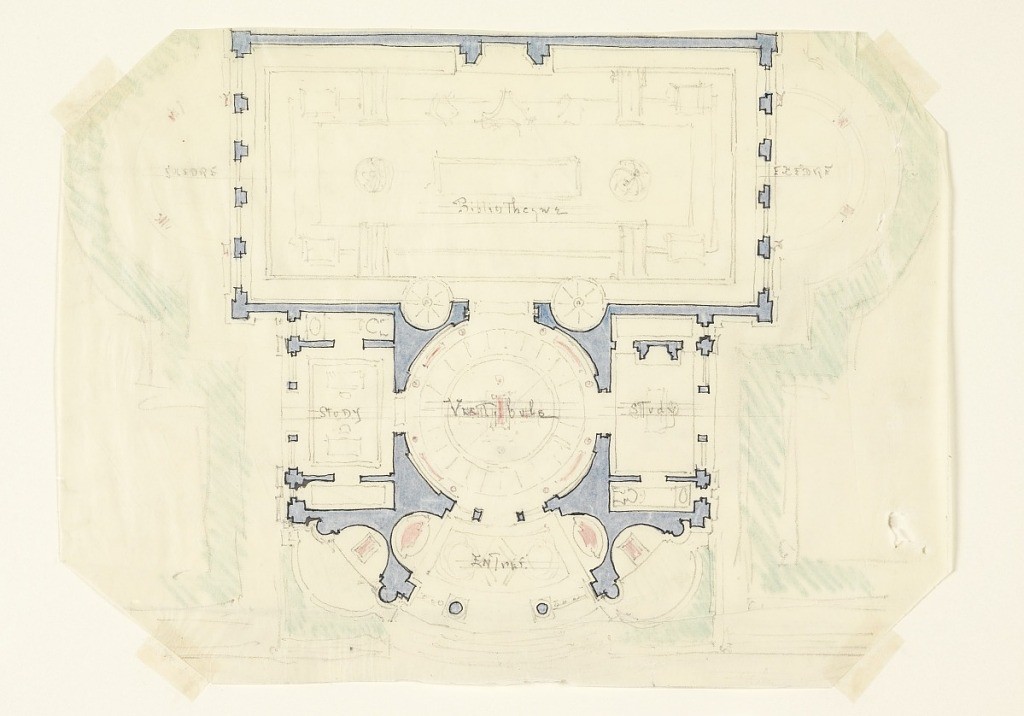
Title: Sketch plan for proposed Morgan Library Museum
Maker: Whitney Warren Jr., American, 1864–1943
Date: ca. 1900
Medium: Graphite, pen and blue ink, red, green, and blue crayon on tracing paper
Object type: Drawing
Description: H. R. Floor plan: bibliotheque at top flanked by exedrae; vestibule center, flanked by studies.  Entrance, lower section.